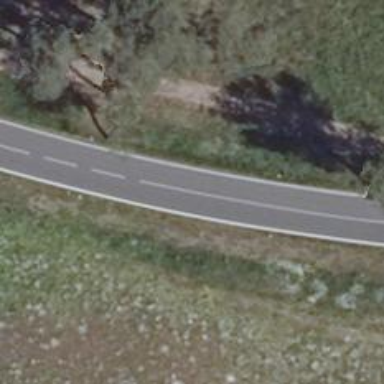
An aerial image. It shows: Secondary road with asphalt surface.